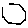
Label: hexagon